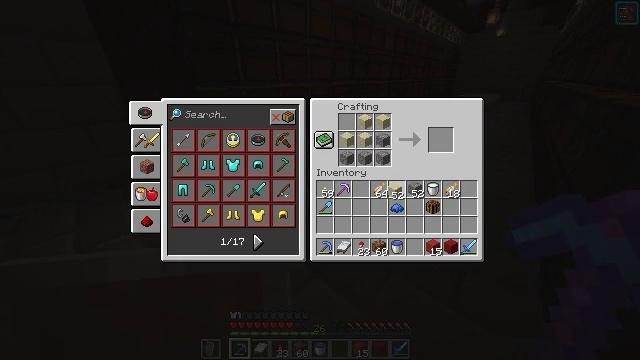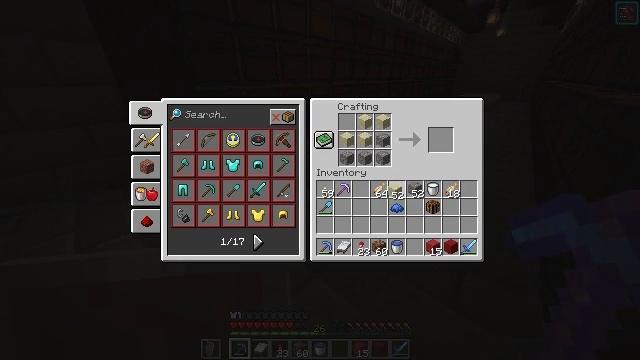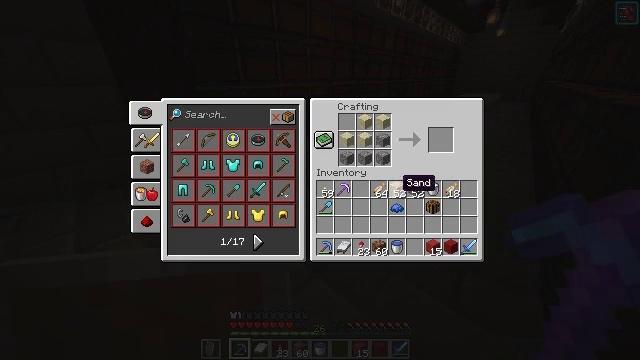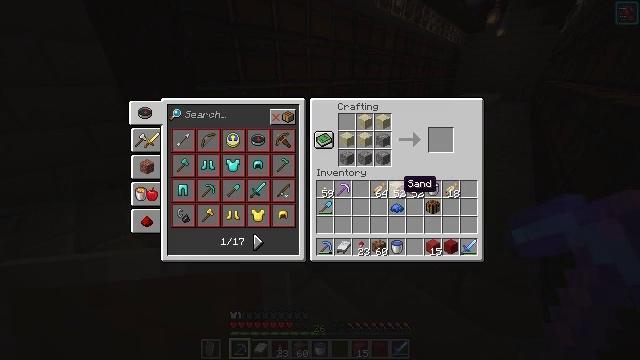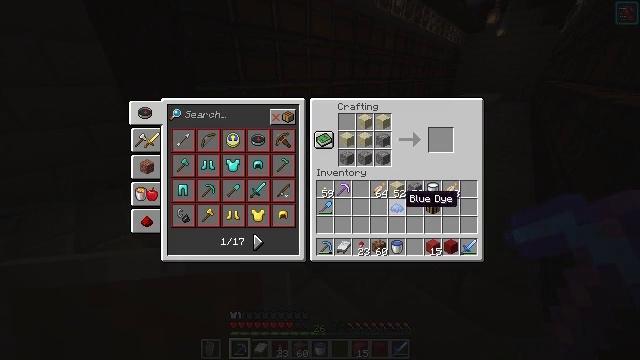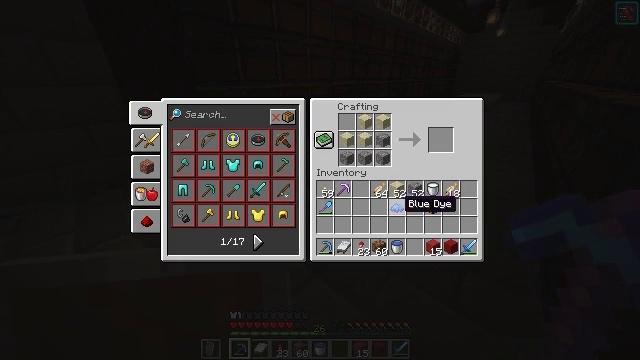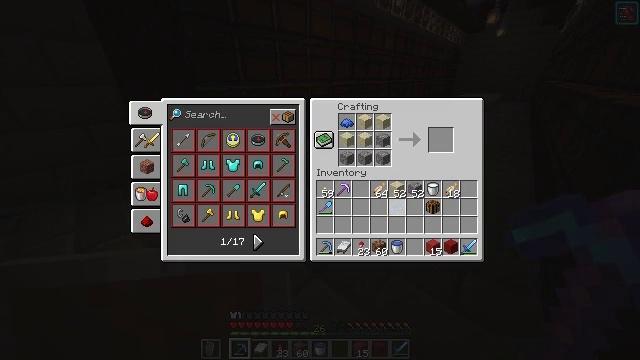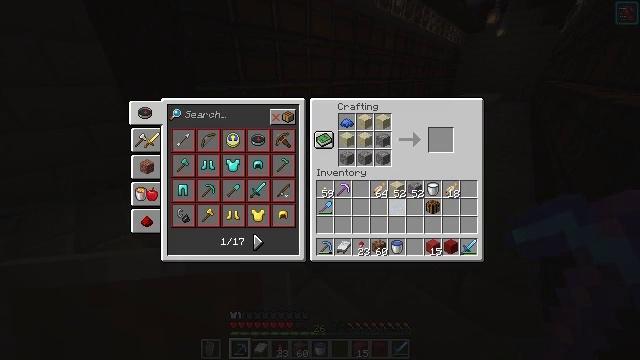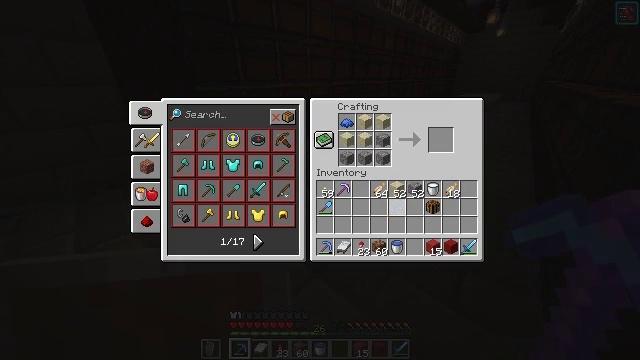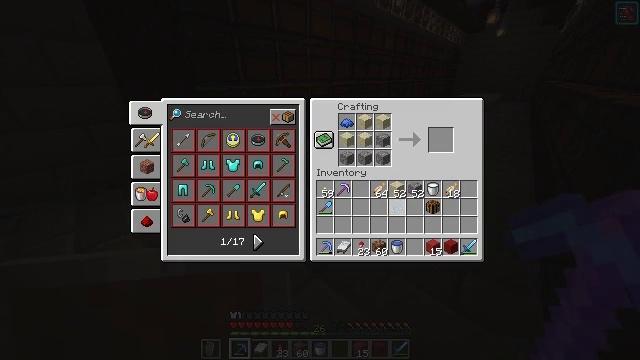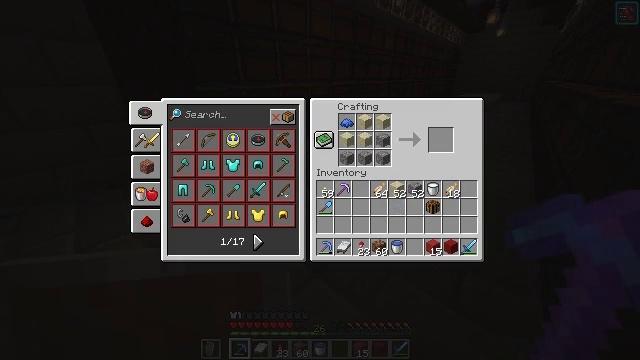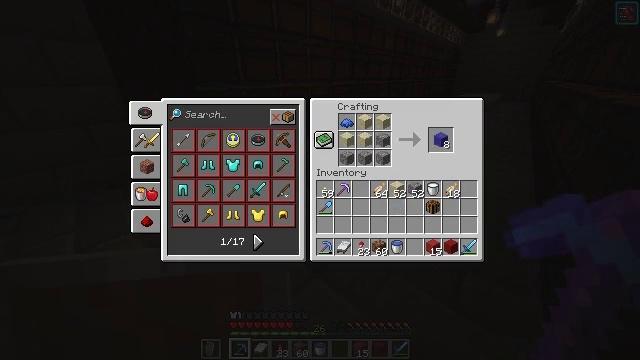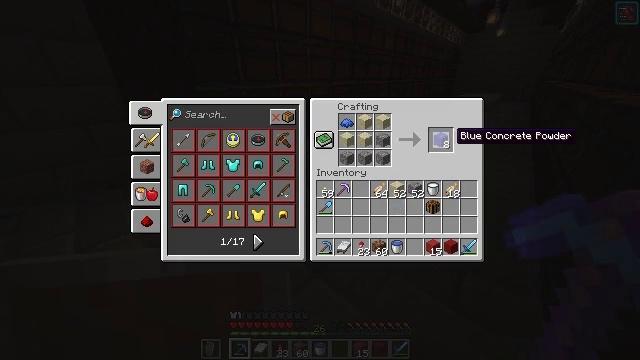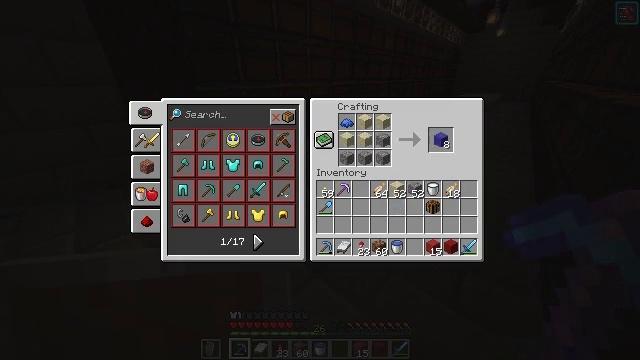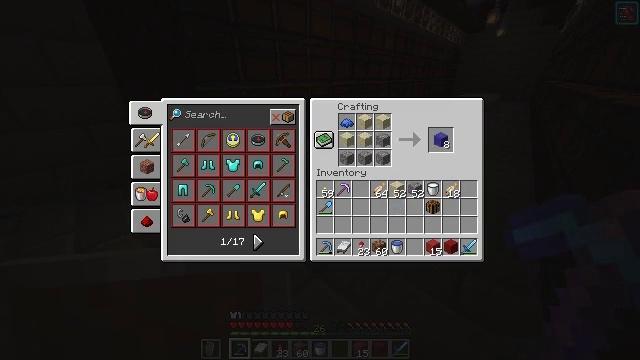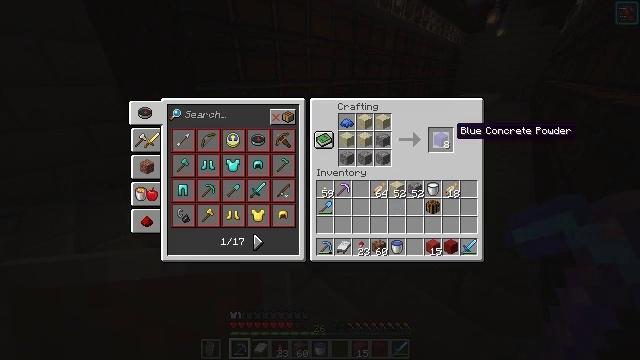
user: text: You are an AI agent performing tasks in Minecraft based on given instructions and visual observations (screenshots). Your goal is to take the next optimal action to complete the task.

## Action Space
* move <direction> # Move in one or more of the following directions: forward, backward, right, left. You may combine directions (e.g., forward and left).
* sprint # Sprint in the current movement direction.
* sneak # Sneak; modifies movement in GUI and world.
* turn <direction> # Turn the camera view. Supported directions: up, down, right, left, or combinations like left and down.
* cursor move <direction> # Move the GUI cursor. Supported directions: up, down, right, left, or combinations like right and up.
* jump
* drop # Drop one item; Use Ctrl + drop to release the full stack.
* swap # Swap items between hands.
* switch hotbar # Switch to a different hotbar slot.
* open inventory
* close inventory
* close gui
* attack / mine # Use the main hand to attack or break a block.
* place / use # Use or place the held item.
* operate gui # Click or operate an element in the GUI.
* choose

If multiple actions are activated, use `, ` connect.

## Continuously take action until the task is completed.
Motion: motion action
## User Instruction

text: Combine gravel and blue dye to get blue concrete powder.
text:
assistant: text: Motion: operate gui
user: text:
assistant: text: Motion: no_op
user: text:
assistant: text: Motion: no_op
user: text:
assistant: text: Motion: sneak, cursor move down
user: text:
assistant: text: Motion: sneak
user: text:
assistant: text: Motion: sneak, choose
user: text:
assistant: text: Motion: sneak, choose
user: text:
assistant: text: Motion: sneak
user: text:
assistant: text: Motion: sneak
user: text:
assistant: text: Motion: sneak, cursor move right and up
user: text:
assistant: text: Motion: cursor move right and up
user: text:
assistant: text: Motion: no_op
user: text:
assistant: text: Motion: no_op
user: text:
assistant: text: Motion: no_op
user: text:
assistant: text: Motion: no_op
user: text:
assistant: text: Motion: no_op
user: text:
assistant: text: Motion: no_op
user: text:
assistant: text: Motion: no_op
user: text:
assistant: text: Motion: no_op
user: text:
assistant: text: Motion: operate gui
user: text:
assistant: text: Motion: cursor move left and down
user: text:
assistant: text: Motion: cursor move left and down
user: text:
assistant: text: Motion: cursor move down
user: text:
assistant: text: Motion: cursor move down
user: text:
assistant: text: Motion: no_op